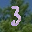
Label: 3